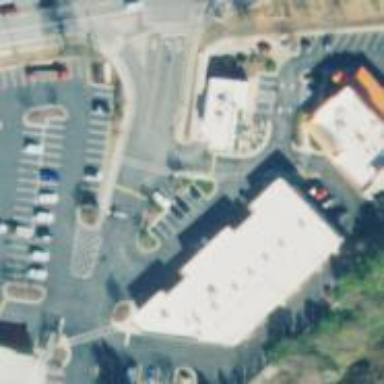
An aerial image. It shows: Retail building.